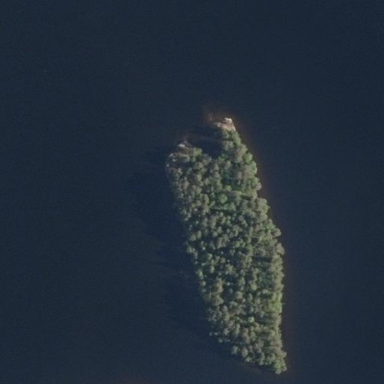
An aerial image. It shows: Image showing island.